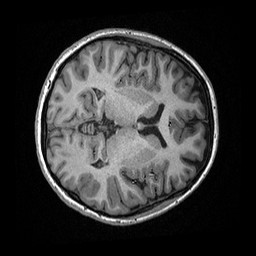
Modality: T1w
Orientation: axial
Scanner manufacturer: ge
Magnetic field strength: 3 T
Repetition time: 2.349 s
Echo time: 0.002968 s